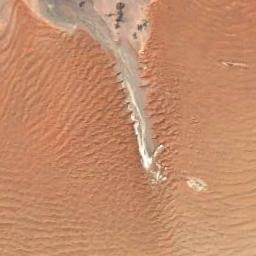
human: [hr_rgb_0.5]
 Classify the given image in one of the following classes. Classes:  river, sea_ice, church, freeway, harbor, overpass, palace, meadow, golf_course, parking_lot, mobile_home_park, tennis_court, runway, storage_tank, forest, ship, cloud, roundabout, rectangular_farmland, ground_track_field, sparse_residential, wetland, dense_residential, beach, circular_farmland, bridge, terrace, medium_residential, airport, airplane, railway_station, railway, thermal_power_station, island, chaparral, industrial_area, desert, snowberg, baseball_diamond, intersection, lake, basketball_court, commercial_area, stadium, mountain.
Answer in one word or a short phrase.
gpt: desert